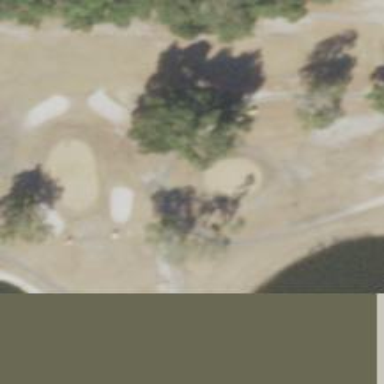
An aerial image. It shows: Golf cartpath that is also road path.